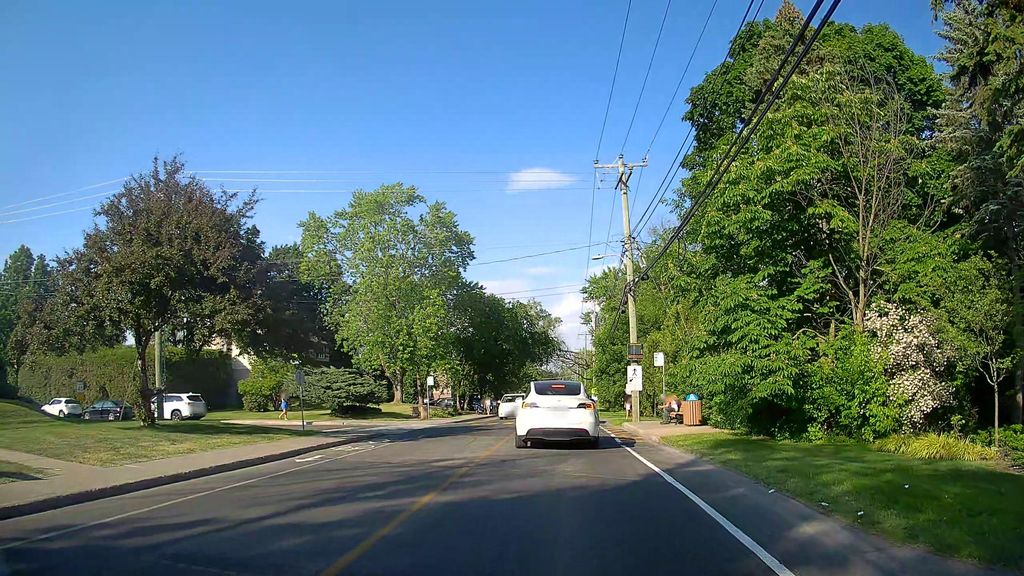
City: montreal